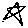
Label: star